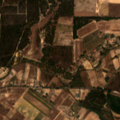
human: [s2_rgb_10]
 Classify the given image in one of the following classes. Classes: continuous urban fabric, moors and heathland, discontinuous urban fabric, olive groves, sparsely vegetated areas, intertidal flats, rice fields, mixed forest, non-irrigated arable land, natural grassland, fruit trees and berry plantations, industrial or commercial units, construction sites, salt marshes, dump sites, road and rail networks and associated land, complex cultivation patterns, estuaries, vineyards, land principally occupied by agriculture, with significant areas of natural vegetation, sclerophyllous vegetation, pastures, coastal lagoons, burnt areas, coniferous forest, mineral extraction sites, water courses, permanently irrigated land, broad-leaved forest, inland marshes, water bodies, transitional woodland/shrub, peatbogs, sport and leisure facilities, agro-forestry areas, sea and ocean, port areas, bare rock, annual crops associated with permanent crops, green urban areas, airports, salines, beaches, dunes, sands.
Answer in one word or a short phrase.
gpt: permanently irrigated land, complex cultivation patterns, land principally occupied by agriculture, with significant areas of natural vegetation, broad-leaved forest